Question: Let me just say that i am new to gnuplot...
Trying to plot from file :
'''
"Dataset " "Min_sup (%)" Itemsets "Rules " "Exec_time (s)"
Giorno_1 0.1 <PHONE> 15.23
Giorno_1 0.2 <PHONE> 11.96
Giorno_1 5.<PHONE> 6.43
Giorno_2 0.1 <PHONE> 14.14
Giorno_2 0.2 <PHONE> 14.62
Giorno_2 0.4 2962 43710 12.90
Giorno_2 0.8 1603 17514 10.53
Giorno_2 1.0 1223 14701 9.96
'''
I want to plot using as x axis the the "Min_sup" column AND the "Dataset" column. Here's the problem: as you see the "Dataset" column has value that repeat and i want to show them only one time in the graph.
So basically i am searching for a way to select when to plot the the x2tics.

The gnuplot script i am using is:
'''
set style data histograms
set grid
set terminal png nocrop enhanced font verdana 12 size 1024,768
set output "graph.png"
set xtics norangelimit
set xtics border in scale 1,0.5 nomirror rotate by -45 offset character 0, 0
set x2tics ("dataset1" "Giorno_1","dataset2" 2,"dataset3" 3,"dataset4" 4,"dataset5" 5,"dataset6" 6)
set x2tics scale 10
set xlabel "Minimum support in %"
set ylabel "# of "
set style fill transparent solid 0.6 noborder
set datafile separator " "
plot 'prova.dat' using 4:xtic(2):x2ticlabels(1) title col , \
'prova.dat' using 3:xtic(2):x2ticlabels(1) title col
'''
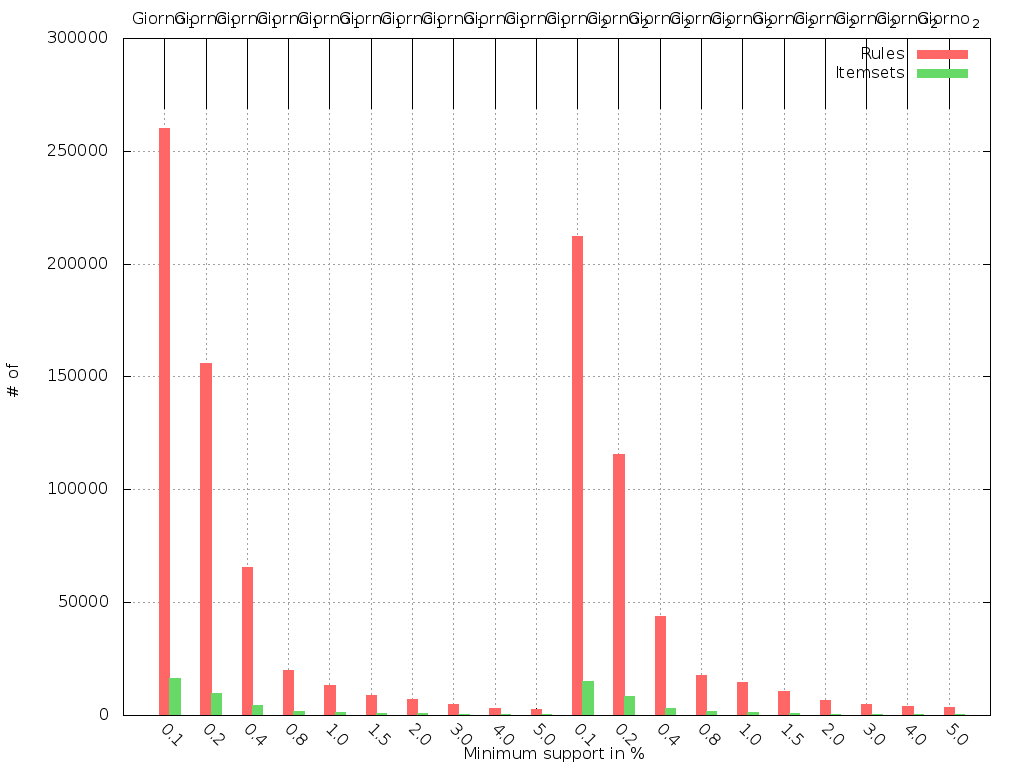
Answer: It is a bit tricky to do that. Basically, you must save the "Dataset" value of the current and the previous row and compare them. If they are equal, don't set a new x2ticlabel, other use it as new label.
The values are stored with the 'using' command:
'''
s1 = ''
s2 = ''
plot 'prova.dat' using (s2 = s1, s1 = stringcolumn(1), $4):...
'''
Here, 's2' is assigned the value of 's1' and, therefore, hold the value of the previous row. Then, 's1' is assigned the string-value of the first column. With '$4', the fourth column is used. This has nothing to do with the comparision, but is the 'normal' part of the using statement ('using 4' and 'using ($4)' is almost the same).
The check is done in the 'x2ticlabel' function:
'''
x2tic(s1 eq s2 ? 1/0 : s1)
'''
This uses the value of the variable 's1' as x2ticlabel if 's1' and 's2' are equal. Otherwise it uses '1/0'. With this you'll get some warnings of the kind 'Tic label does not evaluate as string!', but that is what you want.
Finally, I removed some default settings from your script:
'''
set terminal png nocrop enhanced font verdana 12 size 1024,768
set output "graph.png"
set style data histograms
set grid
set xtics nomirror rotate by -45
set x2tics left scale 10
set xlabel "Minimum support in %"
set ylabel "# of "
set style fill transparent solid 0.6 noborder
s1=''; s2='';
plot 'prova.dat' using (s2 = s1, s1 = stringcolumn(1), $4):xtic(2):x2tic(s1 eq s2 ? 1/0 : s1) title col , 'prova.dat' using 3 title col
'''
Gives (with 4.6.3):